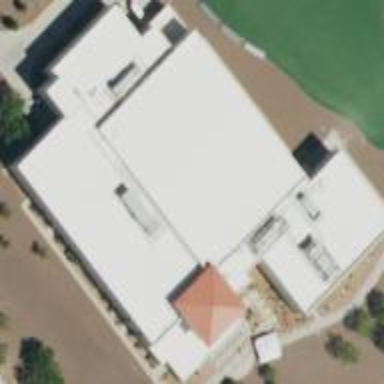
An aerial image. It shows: Fitness center building.